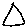
Label: triangle